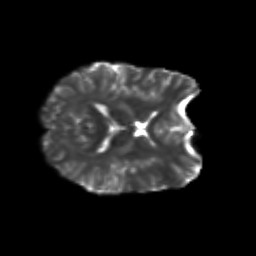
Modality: T2w
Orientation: axial
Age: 28
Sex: female
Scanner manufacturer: siemens
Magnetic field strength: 3 T
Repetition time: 3.5 s
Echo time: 0.113 s